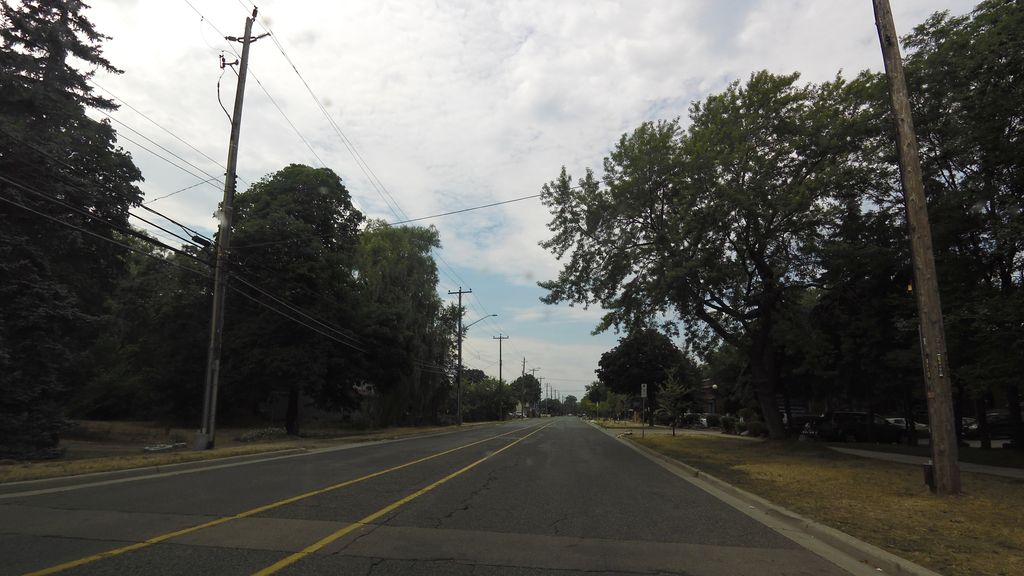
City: hamilton